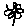
Label: flower